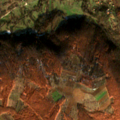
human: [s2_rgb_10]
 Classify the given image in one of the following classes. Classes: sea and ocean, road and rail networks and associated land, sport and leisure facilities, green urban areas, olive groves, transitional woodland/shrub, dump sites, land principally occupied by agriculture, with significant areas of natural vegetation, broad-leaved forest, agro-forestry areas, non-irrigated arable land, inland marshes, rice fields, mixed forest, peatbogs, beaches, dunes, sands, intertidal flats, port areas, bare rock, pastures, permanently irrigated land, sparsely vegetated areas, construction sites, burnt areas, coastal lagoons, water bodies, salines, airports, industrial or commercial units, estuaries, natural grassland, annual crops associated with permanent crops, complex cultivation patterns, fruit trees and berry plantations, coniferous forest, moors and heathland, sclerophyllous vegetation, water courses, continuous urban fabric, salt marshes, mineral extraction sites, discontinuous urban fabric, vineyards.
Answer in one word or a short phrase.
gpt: complex cultivation patterns, land principally occupied by agriculture, with significant areas of natural vegetation, broad-leaved forest